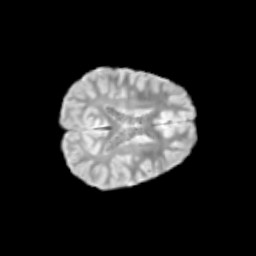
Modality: T2w
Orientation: axial
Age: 11
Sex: male
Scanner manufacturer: siemens
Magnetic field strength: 3 T
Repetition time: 3.8 s
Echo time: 0.07 s